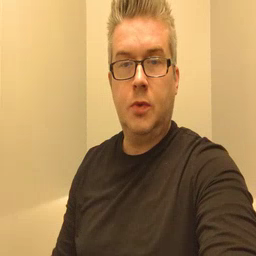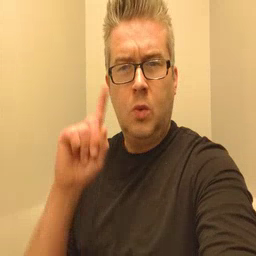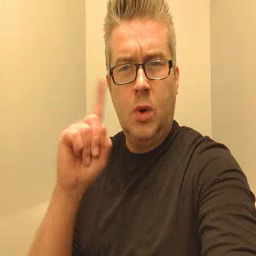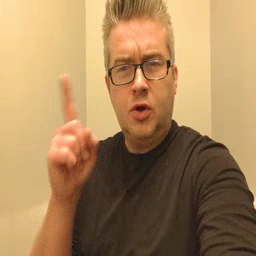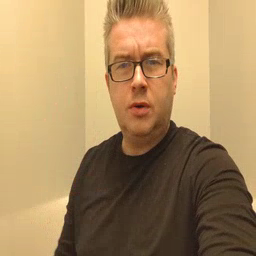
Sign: where